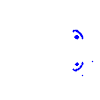
Particle: pion